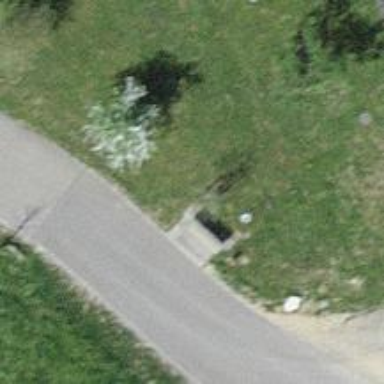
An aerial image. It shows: Service road with pebblestone surface.